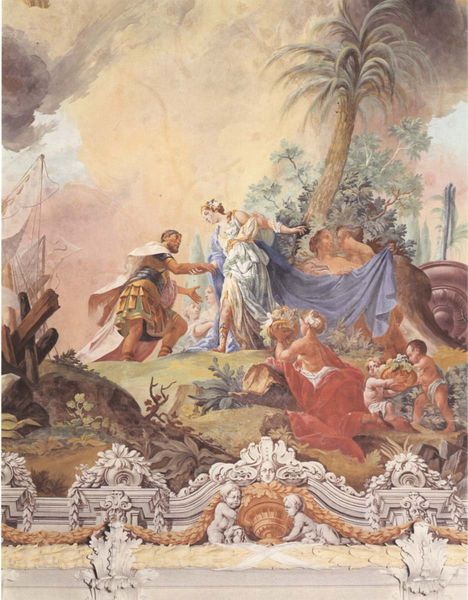
Titel: Fresko im Speisesaal, Odysseus bei der Nymphe Calypso
Künstler: Christian Thomas Wink
Standort: Schleißheim, Neues Schloss (EU - D - Bayern)
Schlagwörter: blau, gemälde, mann, menschen, frau, rot, wiese, wolke, hochformat, malerei, paar, personen, renaissance, rokoko, kinder, engel, schiff, segel, idylle, schiffbruch, sturm, wetter, wandgemälde, stuck, palme, foto, antike, soldat, tizian, rüstung, rom, römer, fresko, putten, fresco, mann frau, aquarelle, guache, deckenfresko, freko, argonauten, argo, wetteer, anbetung der geliebten